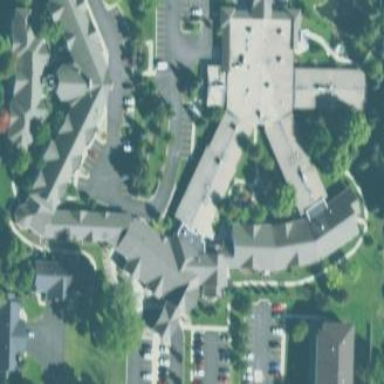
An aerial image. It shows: Nursing home building.